Field crop: maize
Growth stage: 2
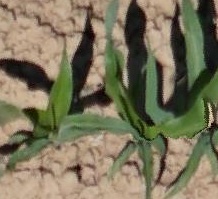
Species: maize